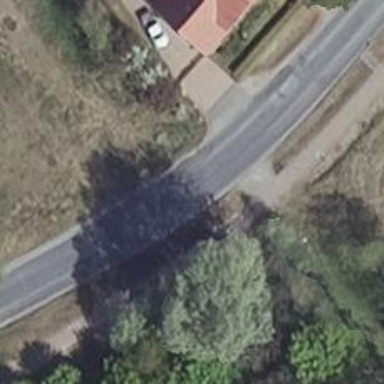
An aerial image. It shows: Secondary road with asphalt surface.